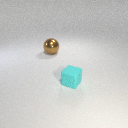
small cyan rubber cube in front of large brown metal sphere